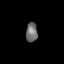
Tissue: lung
Cell type: Smooth muscle cells
Senescence score: 0.5636
Nuclear area (px): 222
Mean DAPI intensity: 109.221